Field crop: tomato
Growth stage: 1
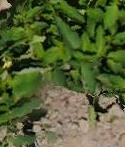
Species: tomato